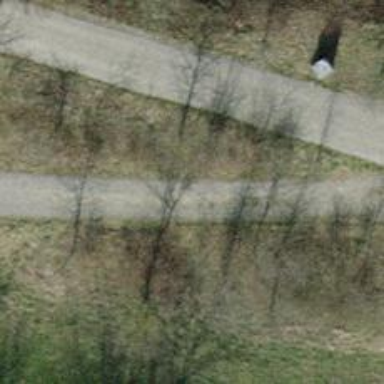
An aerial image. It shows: Track with pebblestone surface. The track type is grade2.